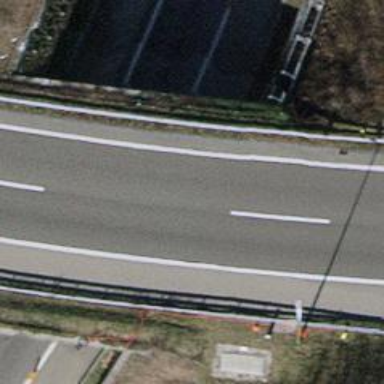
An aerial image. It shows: Bridge with asphalt surface on motorway link.